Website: bh-photo
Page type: billing-address
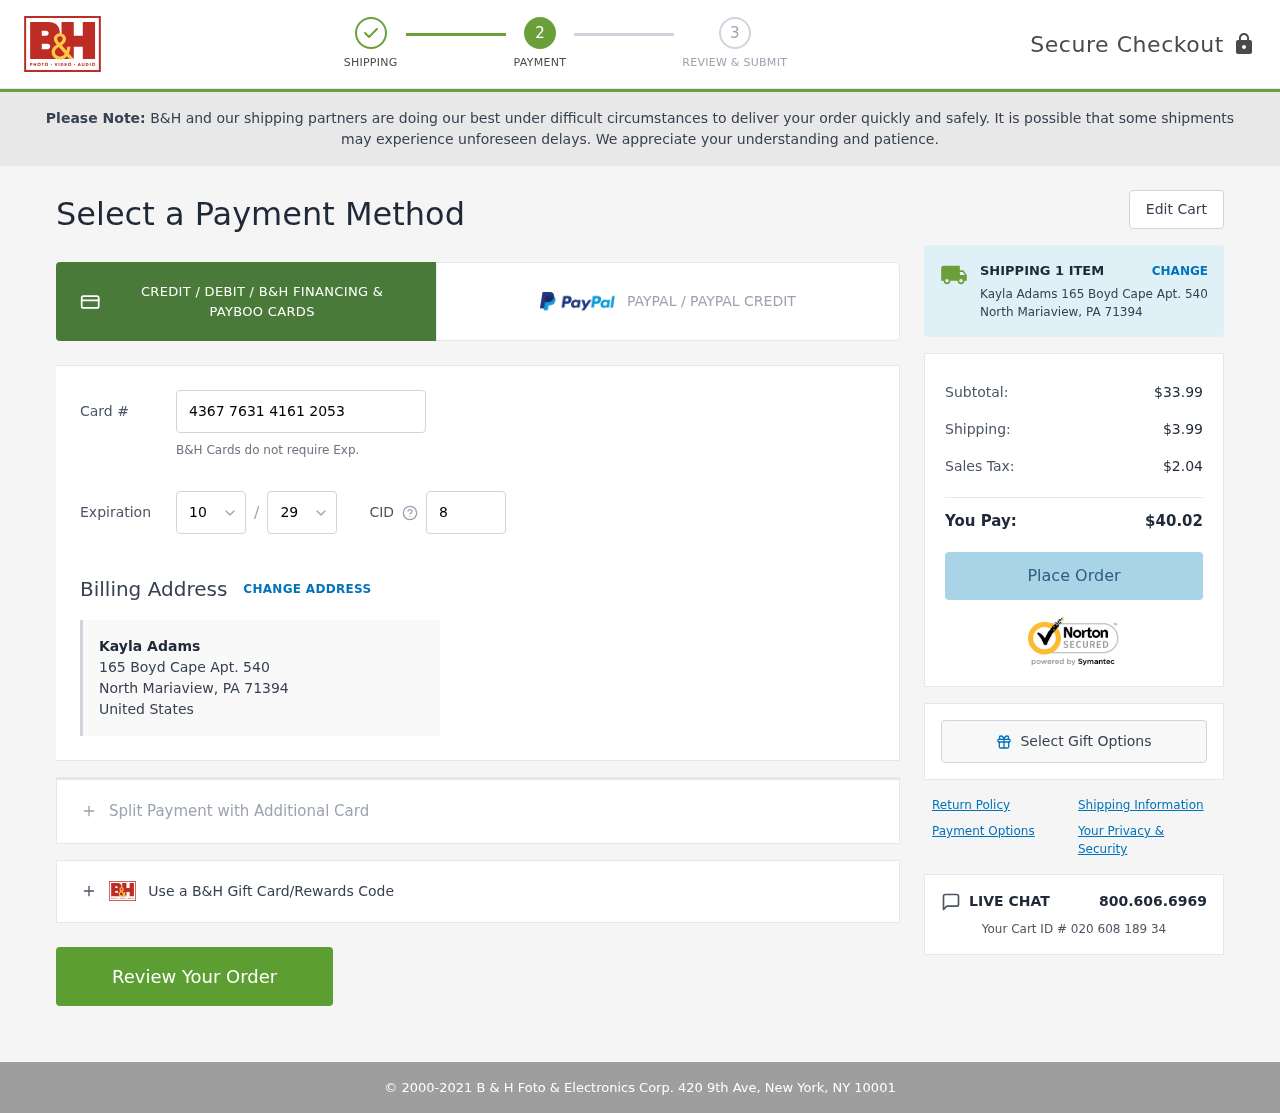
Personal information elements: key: PII_CARD_CVV
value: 878
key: PII_CARD_EXPIRY_MONTH
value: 10
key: PII_CARD_EXPIRY_YEAR
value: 29
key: PII_CARD_NUMBER
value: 4367 7631 4161 2053
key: PII_CITY
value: North Mariaview
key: PII_COUNTRY
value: United States
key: PII_FULLNAME
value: Kayla Adams
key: PII_POSTCODE
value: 71394
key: PII_STATE_ABBR
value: PA
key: PII_STREET
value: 165 Boyd Cape Apt. 540
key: PII_FULLNAME2
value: Kayla Adams
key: PII_STREET2
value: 165 Boyd Cape Apt. 540
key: PII_CITY_STATE_ZIP2
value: North Mariaview, PA
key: PII_POSTCODE2
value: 71394
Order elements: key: ORDER_NUM_ITEMS
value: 1
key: ORDER_SUBTOTAL
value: $33.99
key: ORDER_SHIPPING_COST
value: $3.99
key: ORDER_TAX
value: $2.04
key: ORDER_TOTAL
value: $40.02
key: ORDER_ID
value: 020 608 189 34